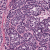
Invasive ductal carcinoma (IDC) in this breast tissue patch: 1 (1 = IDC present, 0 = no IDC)